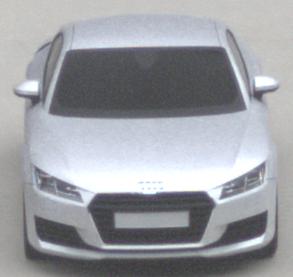
Make: Audi
Model: TT Coupé 1.8 TFSI
Detailed model: TT (8S) Coupé
Model produced from: 2015/08
Model produced until: 2018/06
Doors: 3
Color: white
Road condition: dry road
Daytime: morning or afternoon
Contrast: low contrast